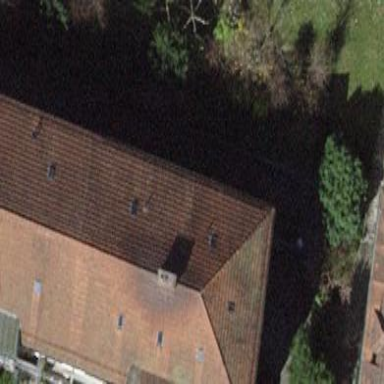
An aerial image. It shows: Hipped roof on apartment building.